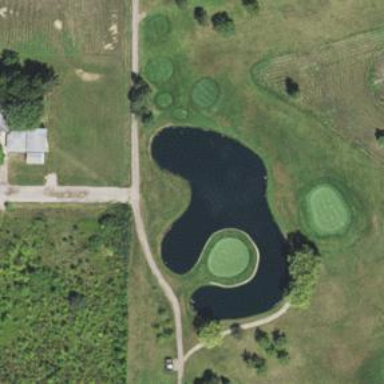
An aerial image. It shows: Golf hole.